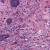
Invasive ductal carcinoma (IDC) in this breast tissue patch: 1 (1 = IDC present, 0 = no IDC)